【题型】填空题　【知识点】平面几何　【难度】medium
如图，某水库有一个半径为 1 百米的半圆形小岛，其圆心为 $C$ 且直径 $MN$ 平行坝面。坝面上点 $A$ 满足 $AC \perp MN$，且 $AC$ 长度为 3 百米，为便于游客到小岛观光，打算从点 $A$ 到小岛修建三段栈道 $AB$、$BD$ 与 $BE$，在半圆小岛上再修建栈道 $\overset{\frown}{ME}$、$\overset{\frown}{DN}$ 以及 $MN$，水面上的点 $B$ 在线段 $AC$ 上，且 $BD$、$BE$ 均与圆 $C$ 相切，切点分别为 $D$、$E$，其中栈道 $AB$、$BD$、$BE$ 和小岛在同一个平面上。设 $\angle CBE = \theta$，则需要修建的栈道总长度的最小值为 \underline{\quad\quad} 百米。

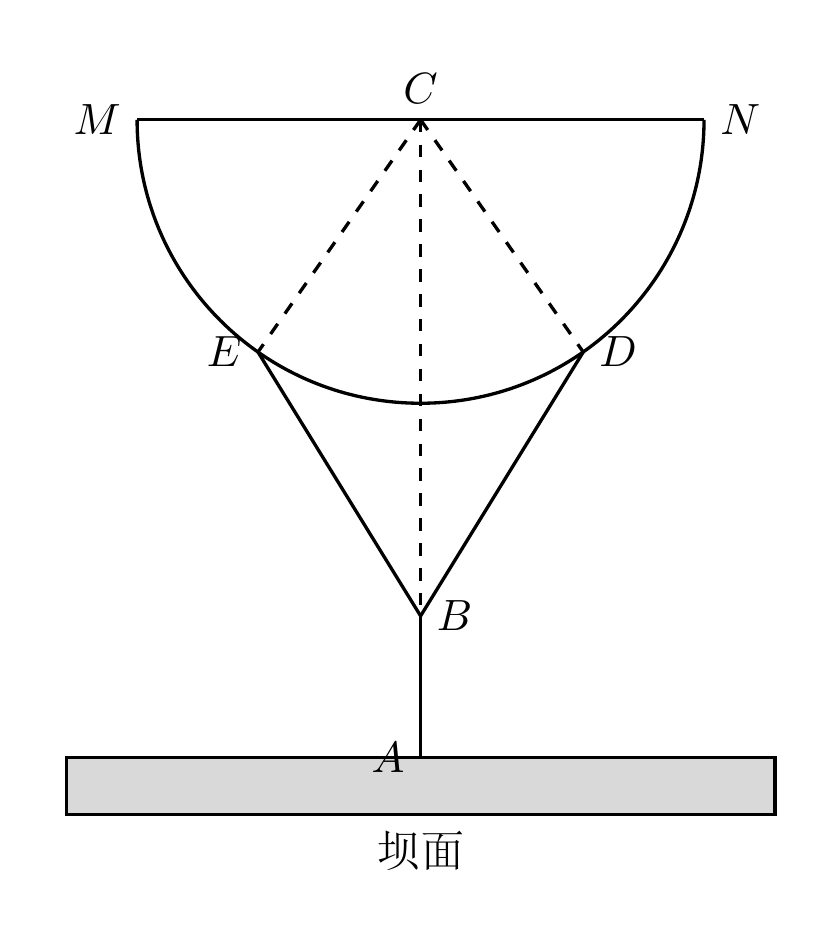
【解答】
\vspace{0.5em}
\textbf{【答案】} $\frac{2\pi}{3} + 5$

\vspace{0.5em}
\textbf{【分析】}
连接 $CD$，$CE$，设 $\angle CBE = \angle CBD = \theta$，建立出需要修建的栈道的函数关系式，利用导数求出最小值。

\vspace{0.5em}
\textbf{【详解】}
连接 $CD$，$CE$，由半圆半径为 1 得：$CD = CE = 1$。

由对称性，可设 $\angle CBE = \angle CBD = \theta$，又 $CD \perp BD$，$CE \perp BE$，
所以
\[
BE = BD = \frac{CD}{\tan\theta} = \frac{1}{\tan\theta},\quad BC = \frac{CD}{\sin\theta} = \frac{1}{\sin\theta}.
\]
易知 $\angle MCE = \angle NCD = \theta$，所以 $\overset{\frown}{ME} = \overset{\frown}{ND}$ 的长为 $\theta$。

又 $AC = 3$，故 $AB = AC - BC = 3 - \frac{1}{\sin\theta} \in (0,2)$，故 $\sin\theta \in \left(\frac{1}{3},1\right)$，
令 $\sin\theta_0 = \frac{1}{3}$ 且 $\theta_0 \in \left(0,\frac{\pi}{6}\right)$，则
\[
f(\theta) = 5 - \frac{1}{\sin\theta} + \frac{2}{\sin\theta} + 2\theta,\quad \theta \in \left(\theta_0,\frac{\pi}{2}\right),
\]
所以
\[
f'(\theta) = \frac{-\cos\theta(2\cos\theta - 1)}{\sin^2\theta}.
\]
当 $\theta_0 < \theta < \frac{\pi}{3}$ 时，$f'(\theta) < 0$，函数 $f(\theta)$ 在 $\left(\theta_0,\frac{\pi}{3}\right)$ 上单调递减，
当 $\frac{\pi}{3} < \theta < \frac{\pi}{2}$ 时，$f'(\theta) > 0$，函数 $f(\theta)$ 在 $\left(\frac{\pi}{3},\frac{\pi}{2}\right)$ 上单调递增，

所以栈道总长度最小值
\[
f(\theta)_{\min} = f\left(\frac{\pi}{3}\right) = \frac{2\pi}{3} + 5.
\]

故答案为：$\frac{2\pi}{3} + 5$。
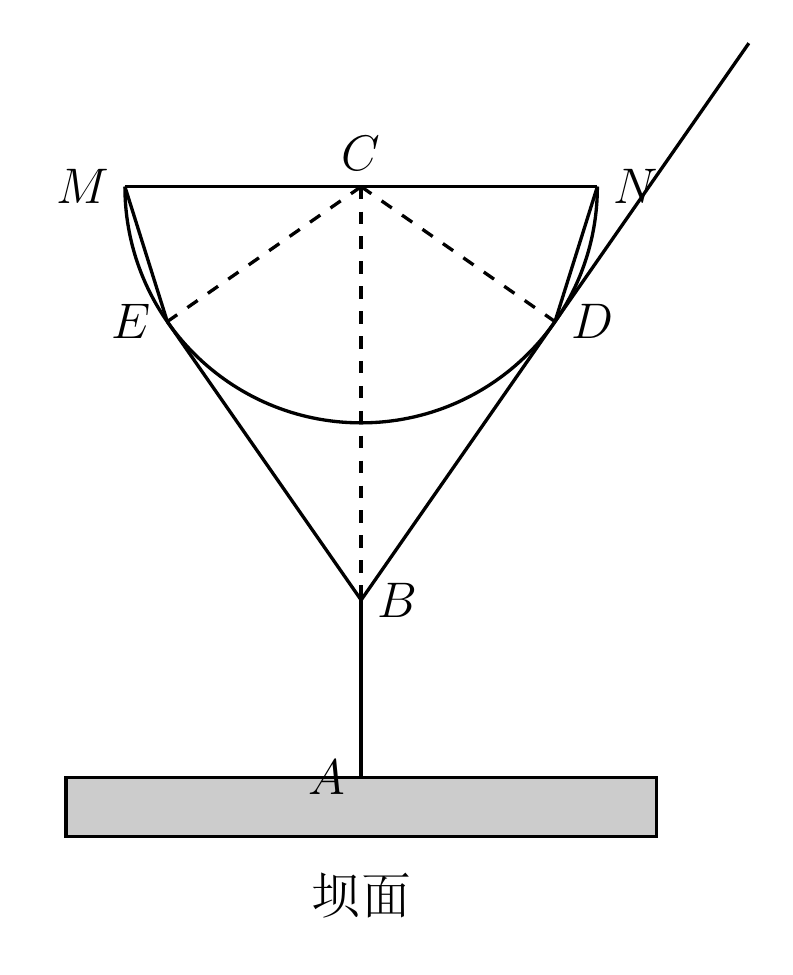